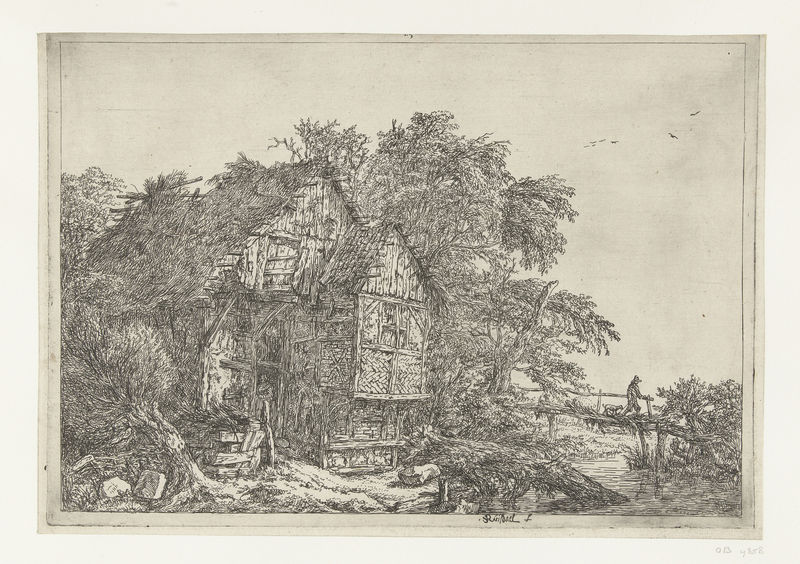
Titel: De kleine brug
Künstler: Jacob Isaacksz. van Ruisdael
Standort: Amsterdam
Institution: Rijksmuseum
Schlagwörter: white, black, country, old, painting, print, woodcut, wood, man, rocks, sky, tree, building, house, landscape, water, roof, trees, forest, river, stream, drawing, black and white, ruin, animals, dog, etching, sketch, birds, leaning, bridge, fence, person, leaves, pastoral, ink, pencil, cabin, farmer, mill, cottage, figure, weeds, broken, sepia, hay, treehouse, hood, dock, shed, century, tress, hole, tarzan, in, crooked, boards, thatch, old house, broken roof, tiver, pastora, woodenhouse, lifescene